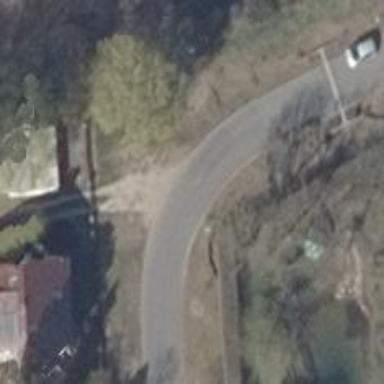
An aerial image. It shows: Asphalt road in residential area.